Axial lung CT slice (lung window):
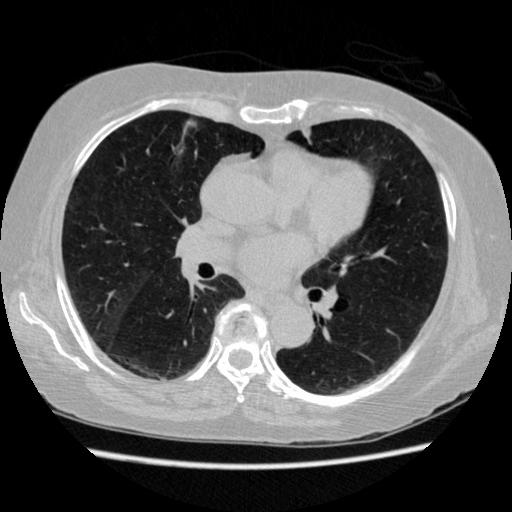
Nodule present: no